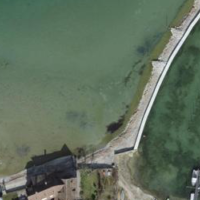
EUNIS habitat code: 14
Species observed at this site:
Tachybaptus ruficollis
Ischnura elegans
Enallagma cyathigerum
Fulica atra
Motacilla alba